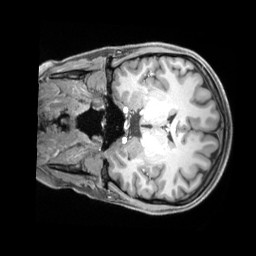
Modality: T1w
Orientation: coronal
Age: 22
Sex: female
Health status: ill
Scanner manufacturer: siemens
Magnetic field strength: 3 T
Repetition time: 2.2 s
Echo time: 0.00218 s